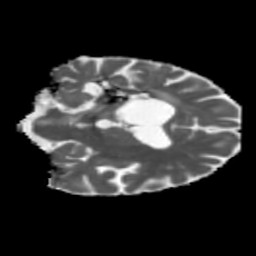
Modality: MD
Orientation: coronal
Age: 53
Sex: female
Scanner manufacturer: siemens
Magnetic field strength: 3 T
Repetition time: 5.47 s
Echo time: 0.0854 s